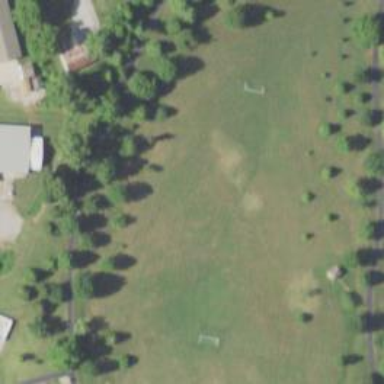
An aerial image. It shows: Soccer pitch for leisureland activities.